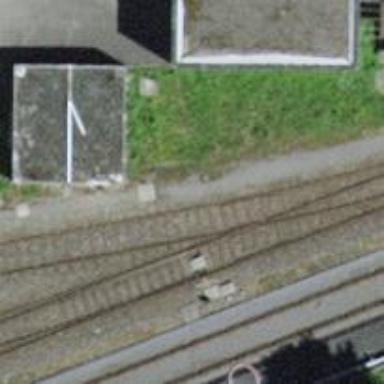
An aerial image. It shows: Railway switch.